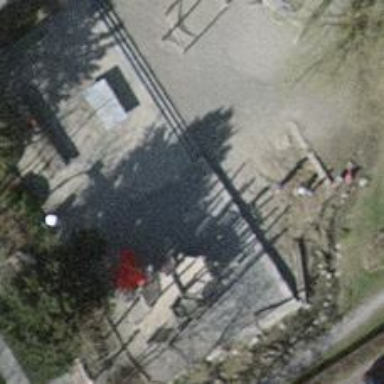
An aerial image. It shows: Playground area for leisure activities on the land.